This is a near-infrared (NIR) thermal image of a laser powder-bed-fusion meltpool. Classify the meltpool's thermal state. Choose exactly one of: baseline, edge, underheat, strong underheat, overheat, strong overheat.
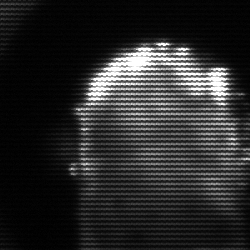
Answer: baseline